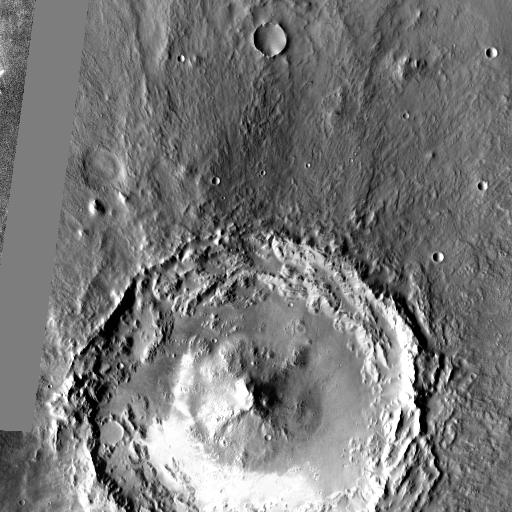
Crater classes present: Background, Other, Buried, Secondary